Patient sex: F
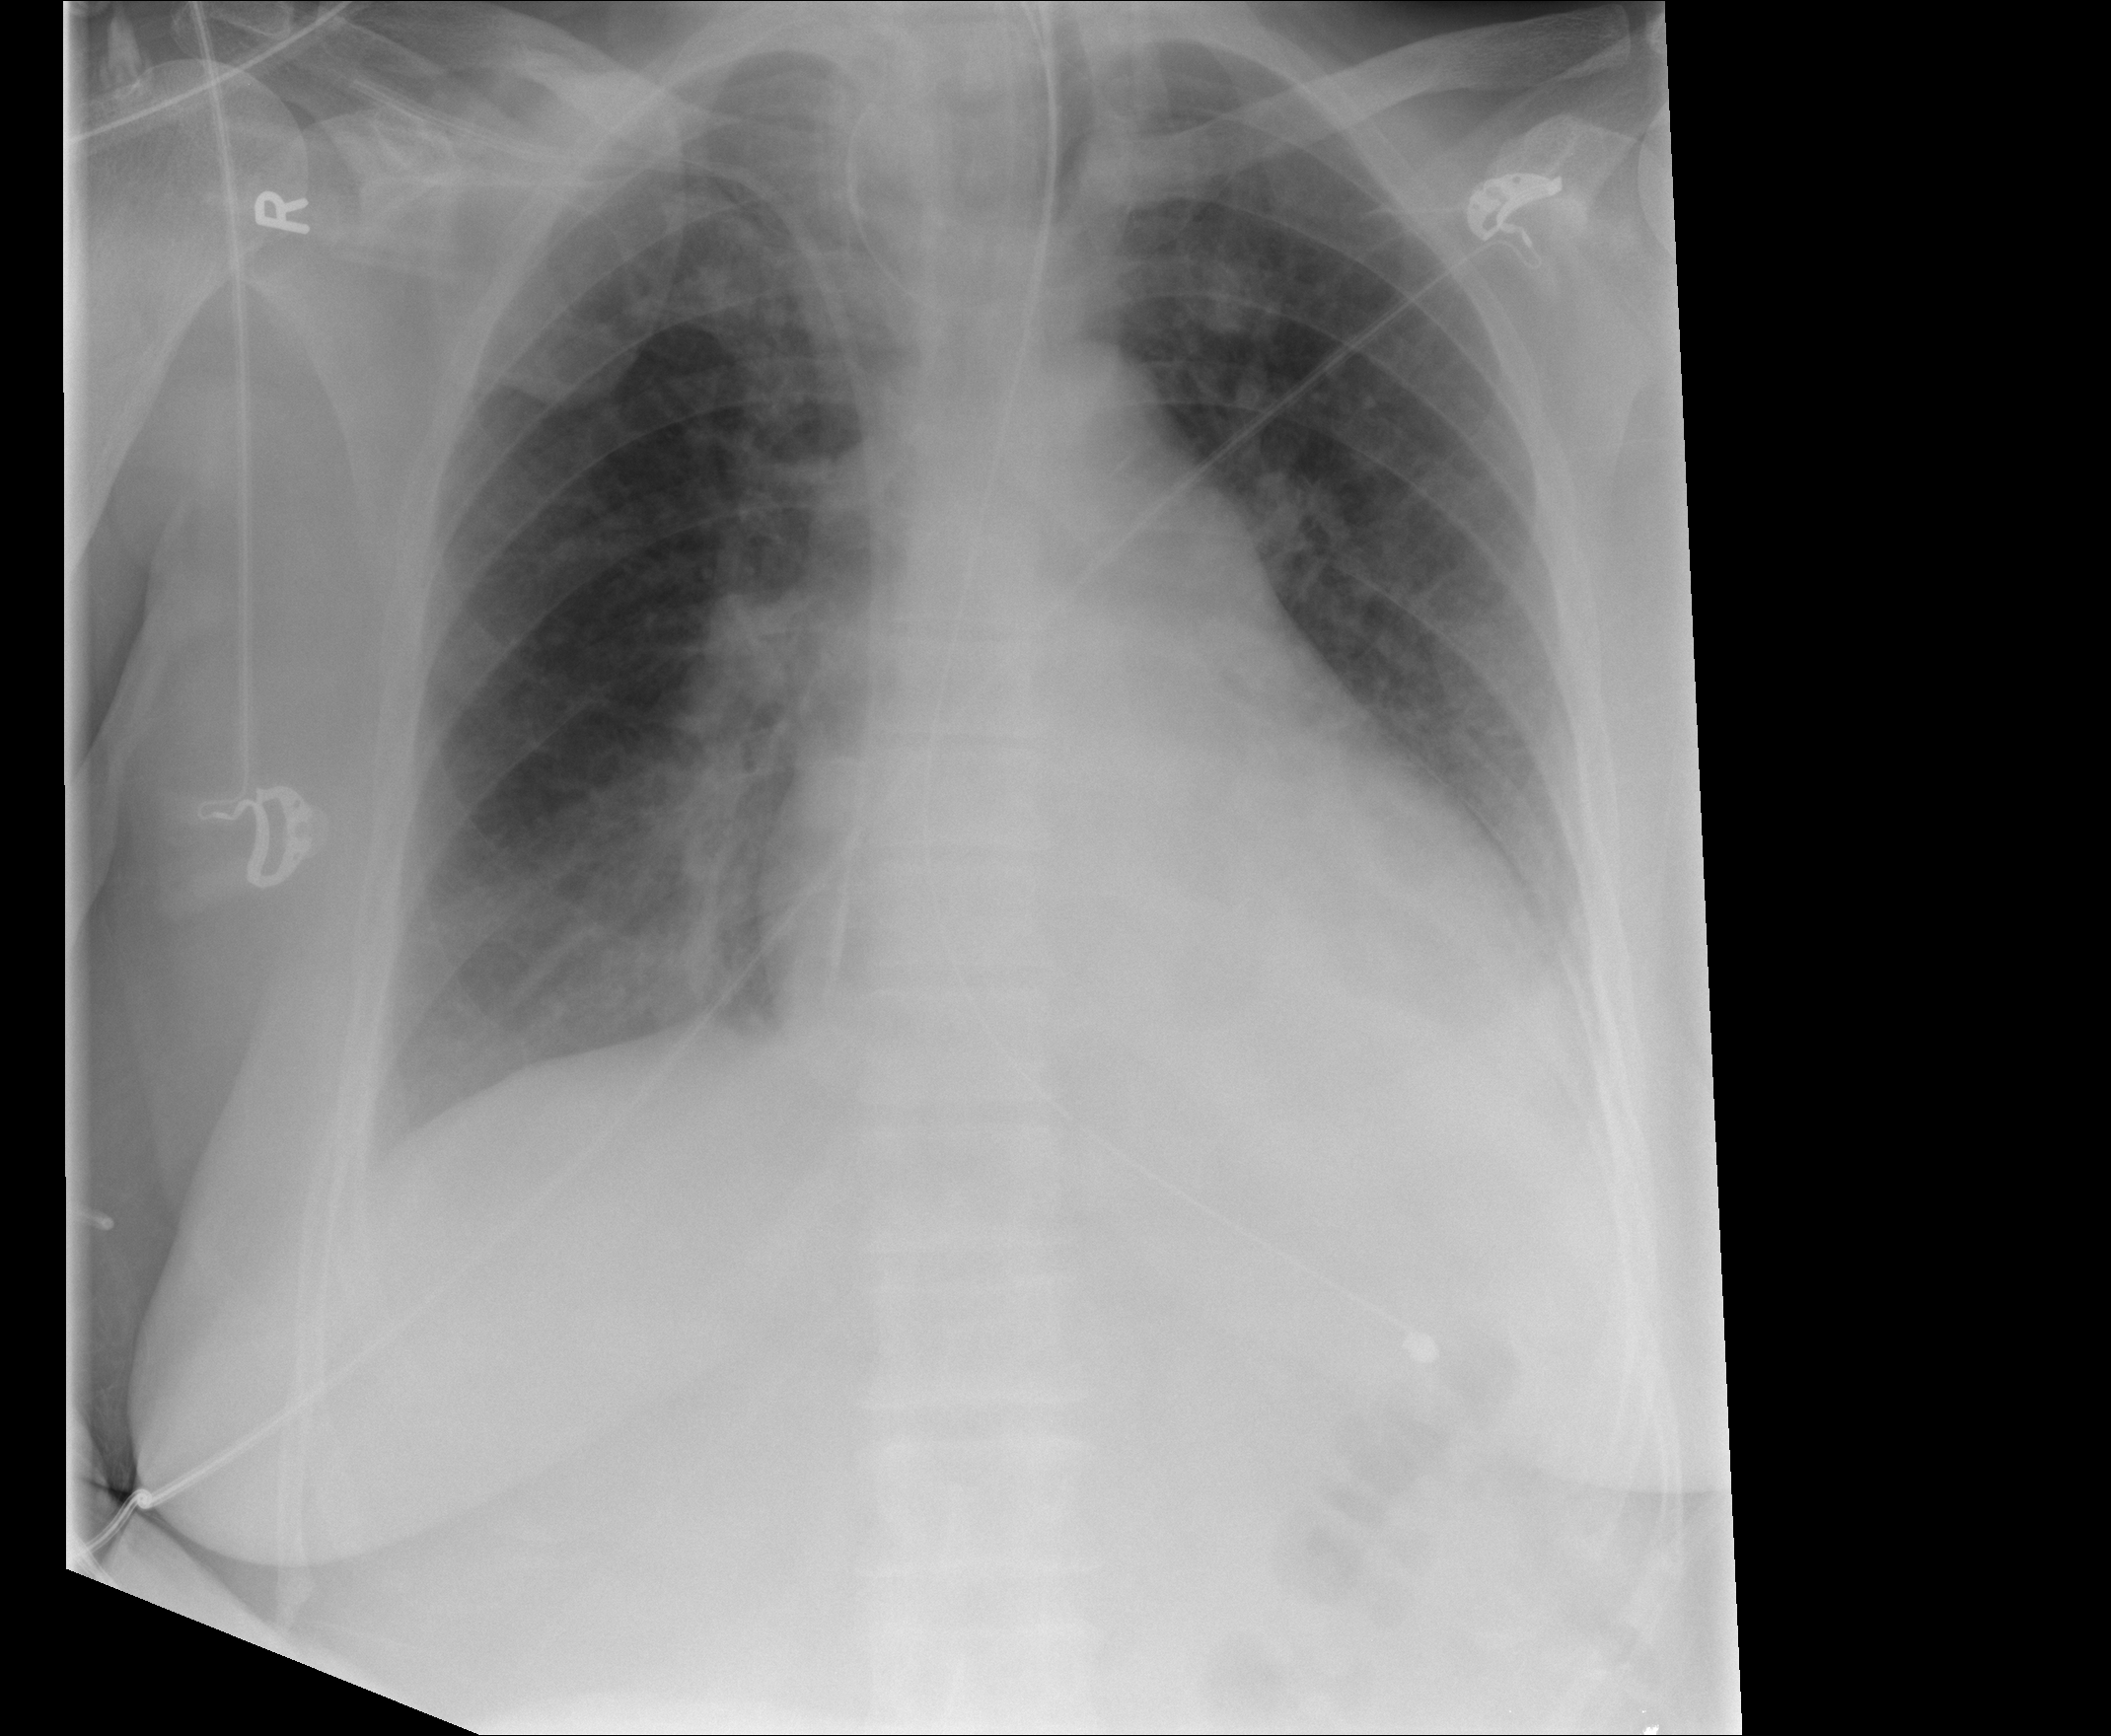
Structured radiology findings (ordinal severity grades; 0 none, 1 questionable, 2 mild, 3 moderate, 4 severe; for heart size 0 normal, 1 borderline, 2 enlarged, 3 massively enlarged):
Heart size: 2
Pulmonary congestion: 2
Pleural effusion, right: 0
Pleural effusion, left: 2
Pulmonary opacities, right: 0
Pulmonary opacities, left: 0
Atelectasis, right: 0
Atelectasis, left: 2